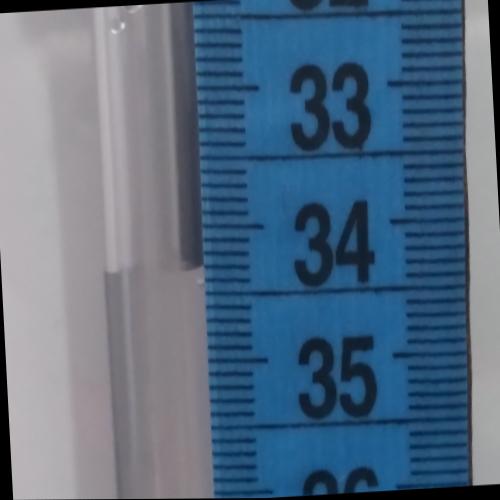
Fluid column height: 34.3 cm